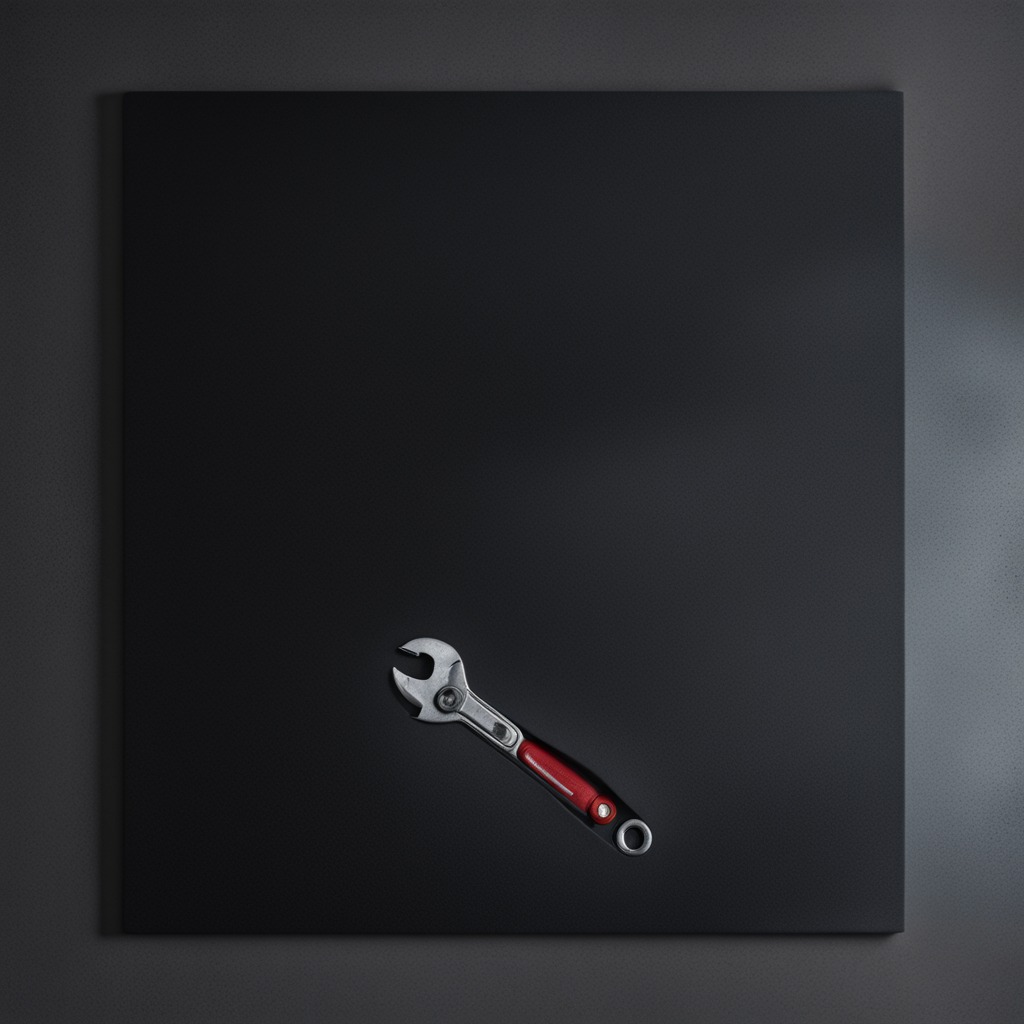
An wrench is lying on the clean granite tabletop.